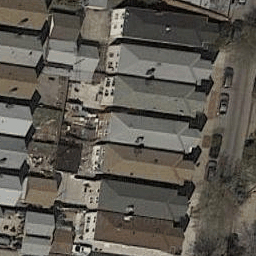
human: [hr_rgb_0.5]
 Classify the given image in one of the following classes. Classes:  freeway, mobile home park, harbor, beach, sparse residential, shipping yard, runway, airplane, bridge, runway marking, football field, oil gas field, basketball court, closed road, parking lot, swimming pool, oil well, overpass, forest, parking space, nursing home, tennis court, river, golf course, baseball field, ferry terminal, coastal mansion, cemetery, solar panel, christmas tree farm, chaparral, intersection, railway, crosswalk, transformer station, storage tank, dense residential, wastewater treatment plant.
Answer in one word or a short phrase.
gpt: dense residential